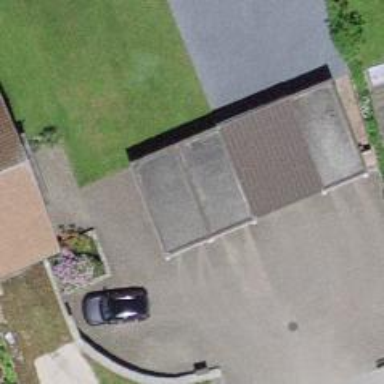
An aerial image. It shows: Garage building.